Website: crate-barrel
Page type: billing-address
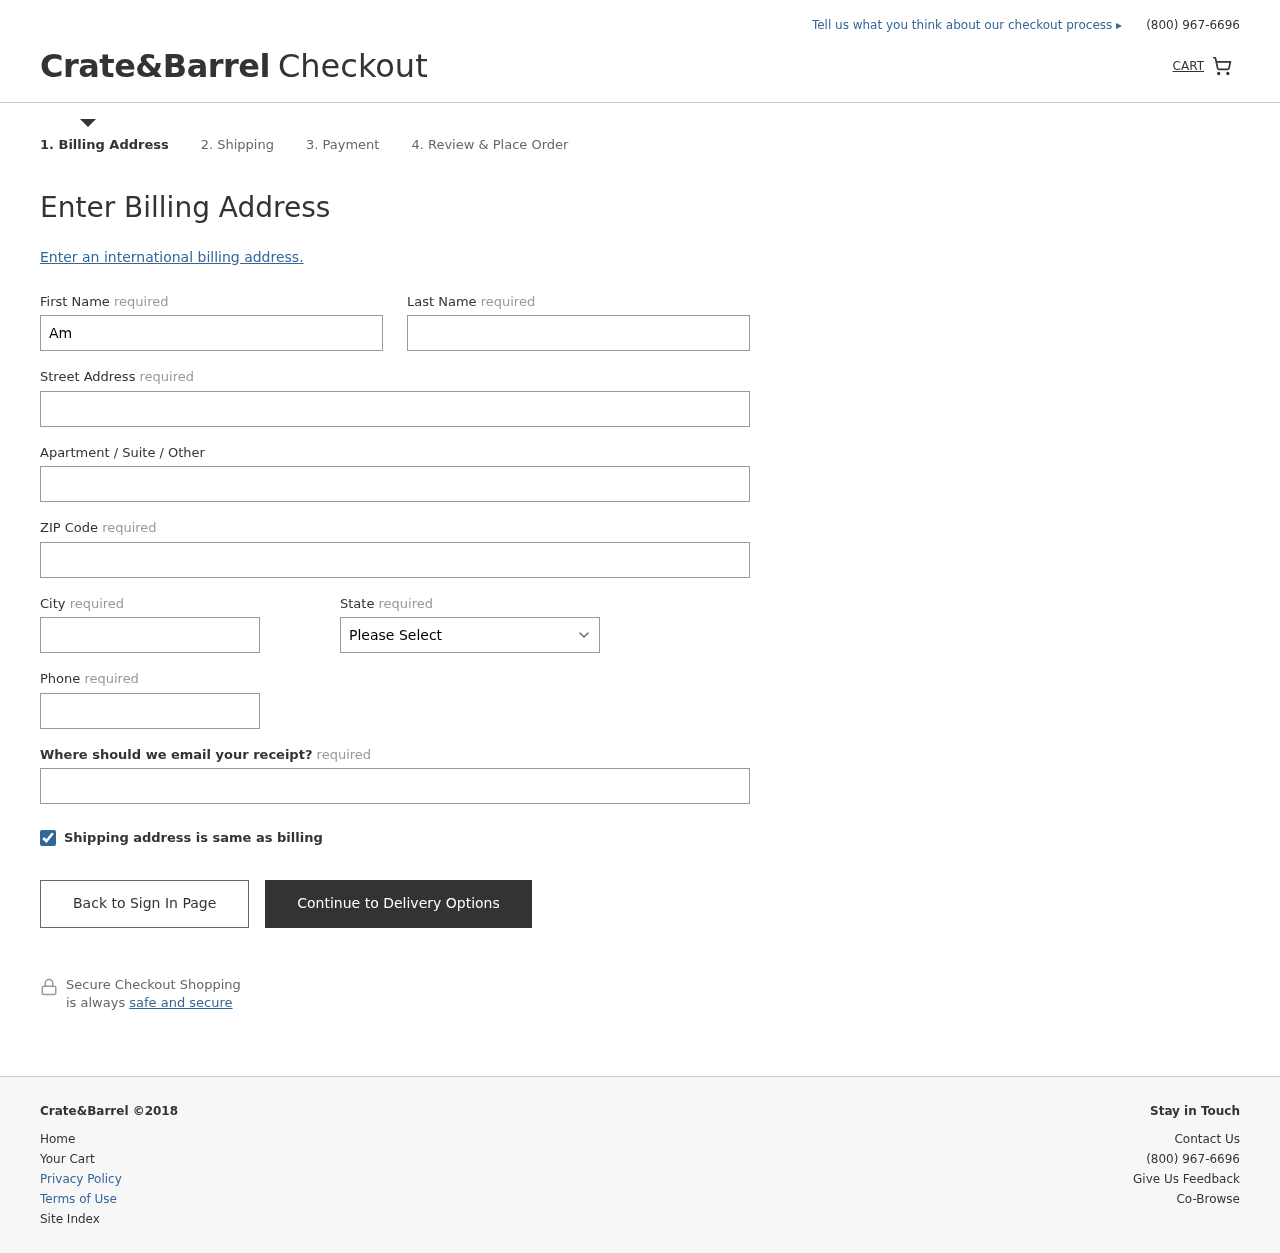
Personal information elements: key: PII_STATE
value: Alabama
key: PII_FIRSTNAME
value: Amber
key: PII_LASTNAME
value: Smith
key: PII_STREET
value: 669 Shaffer Avenue Suite 500
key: PII_POSTCODE
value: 93776
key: PII_CITY
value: Lake Lisa
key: PII_PHONE
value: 6023592427
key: PII_EMAIL
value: amber_smith@gmail.com